Question: I am trying to save an Active sheet in Excel using following VBA:
'''
Application.CutCopyMode = False
FName = "C:\Users\Public\Documents\DTMForGIS\DTMtoGIS" & Format(Now, "yyyy-mm-dd hh_mm_ss") & ".xls"
ActiveWorkbook.SaveAs Filename:=FName, _
FileFormat:=xlOpenXMLWorkbookMacroEnabled
Activeworkbook.close
'''
but I am having two issues here:
1- When I want to open the file I am encountring with following Message:

Manually opening the file is OK by pressing the Yes but I am going to use the Excel File in GIS software which causing problem because of misunderstanding of format. As you can see it has .xls format
2- the 'Activeworkbook.close' is not functioning since I have to close the Application after running the code by my own!
The first part is very important for me, to understand why this is happening? can you please let me know why?
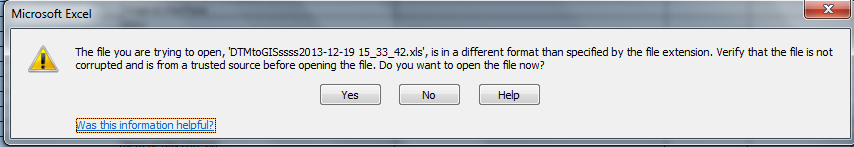
Answer: You are using the wrong file format.
For '.xls' it is 'xlExcel8'. 'xlOpenXMLWorkbookMacroEnabled' is for '.xlsm'
Either use this
'''
FName = "C:\Users\Public\Documents\DTMForGIS\DTMtoGIS" & _
Format(Now, "yyyy-mm-dd hh_mm_ss") & ".xls"
ActiveWorkbook.SaveAs Filename:=FName, _
FileFormat:=xlExcel8
'''
or use this
'''
FName = "C:\Users\Public\Documents\DTMForGIS\DTMtoGIS" & _
Format(Now, "yyyy-mm-dd hh_mm_ss") & ".xlsm"
ActiveWorkbook.SaveAs Filename:=FName, _
FileFormat:=xlOpenXMLWorkbookMacroEnabled
'''
Regarding your 2nd question. Change your code to this
'''
Application.DisplayAlerts = False
FName = "C:\Users\Public\Documents\DTMForGIS\DTMtoGIS" & _
Format(Now, "yyyy-mm-dd hh_mm_ss") & ".xls"
ActiveWorkbook.SaveAs Filename:=FName, FileFormat:=xlExcel8
With ActiveSheet.UsedRange
.Copy
.PasteSpecial xlValues
.PasteSpecial xlFormats
End With
Application.Quit
'''